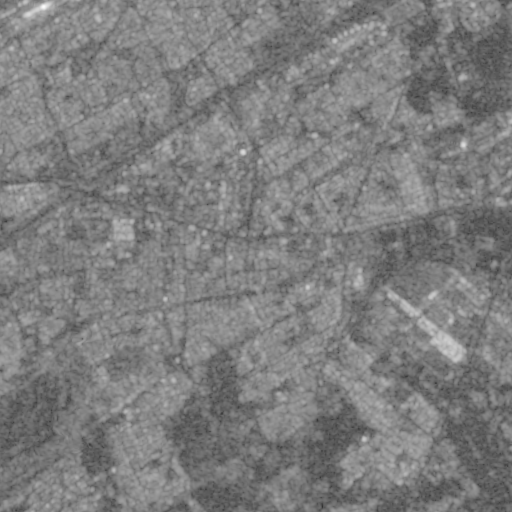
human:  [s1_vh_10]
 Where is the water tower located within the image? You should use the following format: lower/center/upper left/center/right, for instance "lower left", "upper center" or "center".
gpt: The water tower is located in the upper left of the image.
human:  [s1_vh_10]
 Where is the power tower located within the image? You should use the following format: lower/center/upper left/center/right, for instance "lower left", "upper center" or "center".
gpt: There is no power tower in the image.

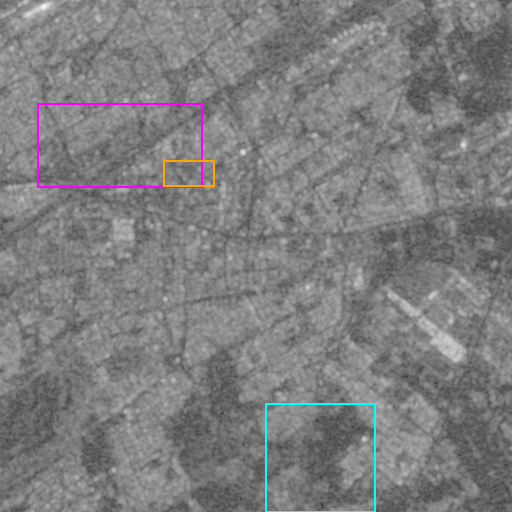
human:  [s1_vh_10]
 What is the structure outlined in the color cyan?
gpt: The structure outlined in cyan is a crop field.
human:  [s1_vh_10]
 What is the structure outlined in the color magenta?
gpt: The structure outlined in magenta is a park.
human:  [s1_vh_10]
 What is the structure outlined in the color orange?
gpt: The structure outlined in orange is a parking lot.
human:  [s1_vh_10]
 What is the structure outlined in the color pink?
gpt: There is no pink outline.